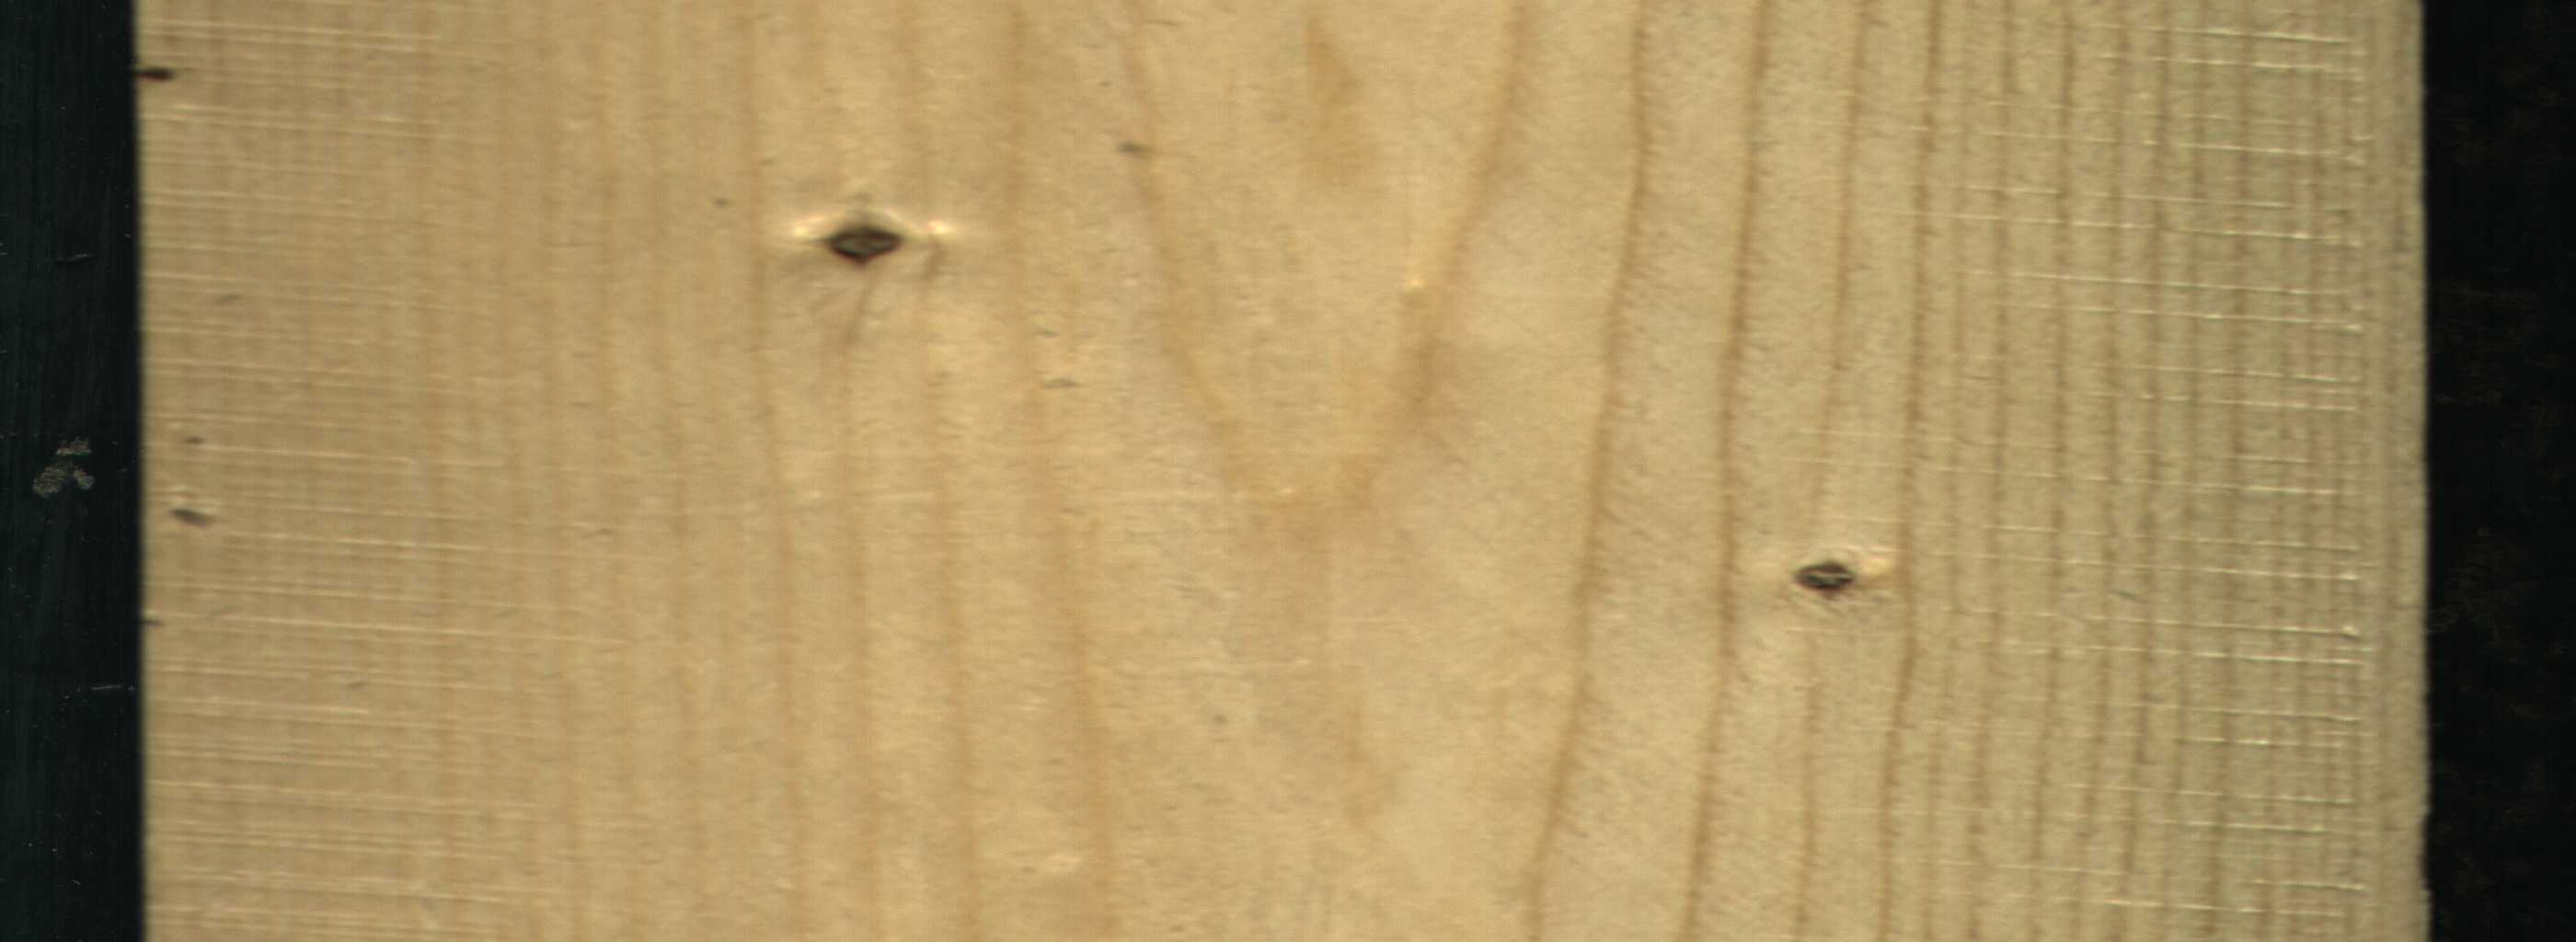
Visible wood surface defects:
Dead_Knot
Dead_Knot